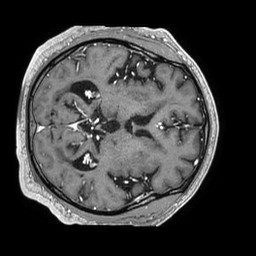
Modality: T1w
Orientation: axial
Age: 55
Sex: male
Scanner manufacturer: philips
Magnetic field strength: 1.5 T
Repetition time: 0.007897 s
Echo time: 0.003627 s